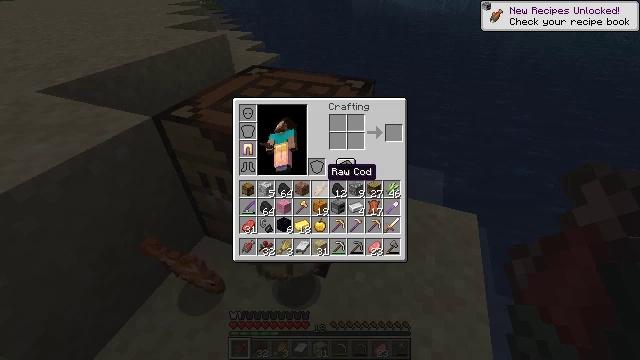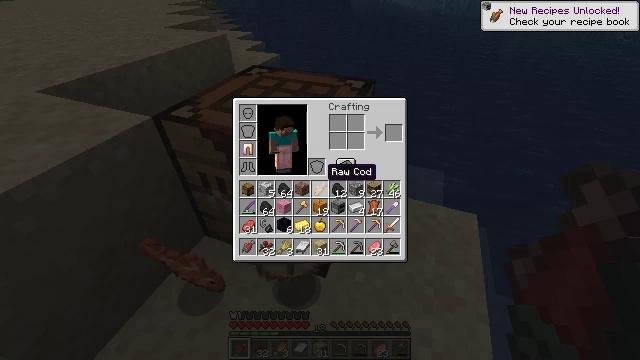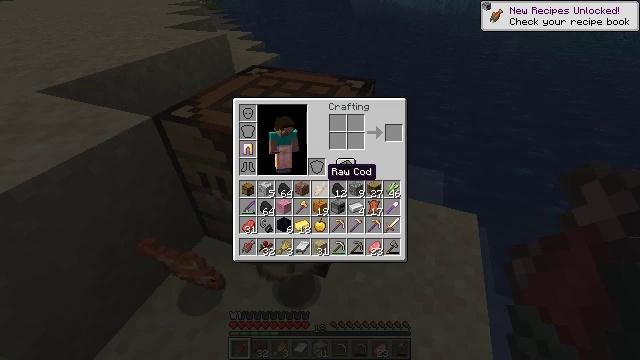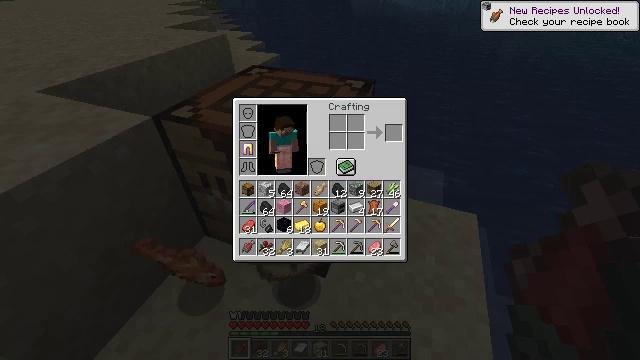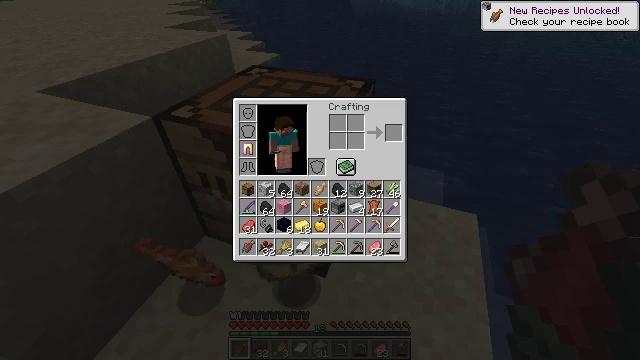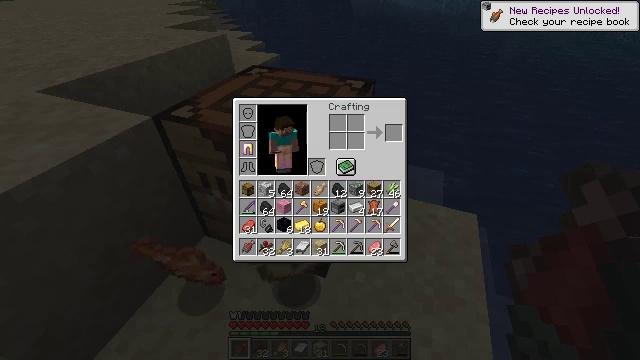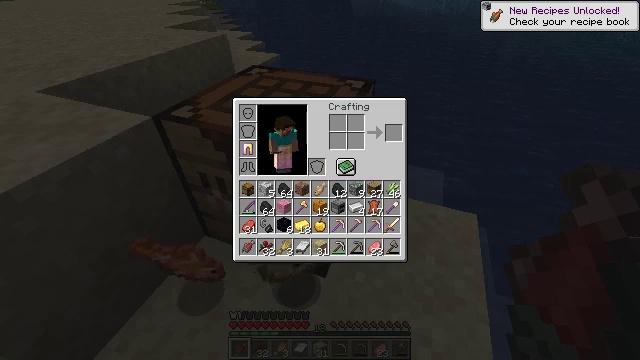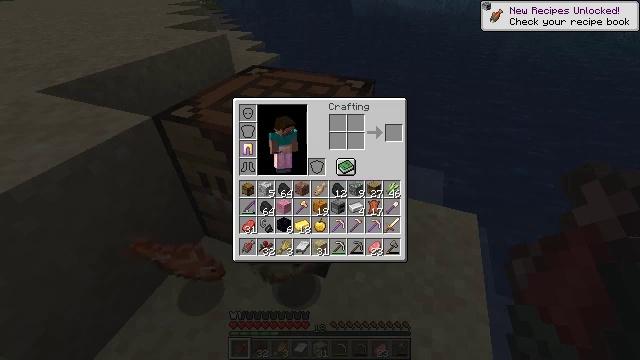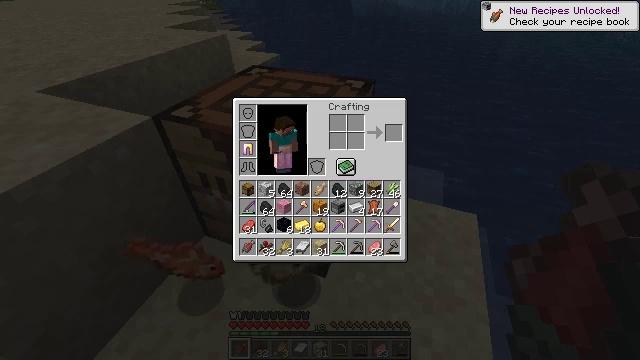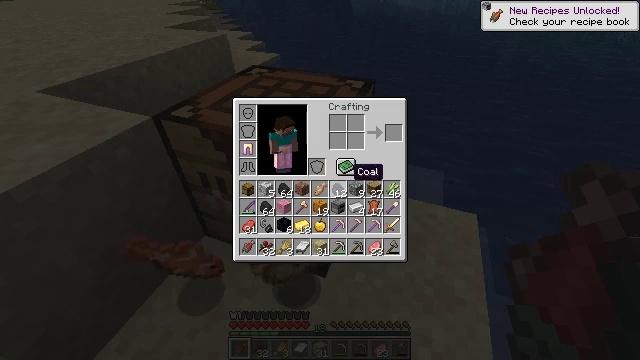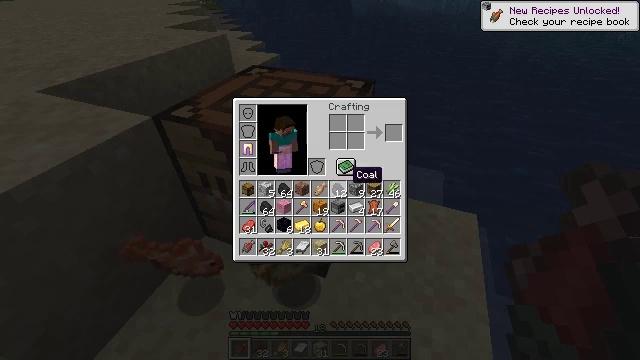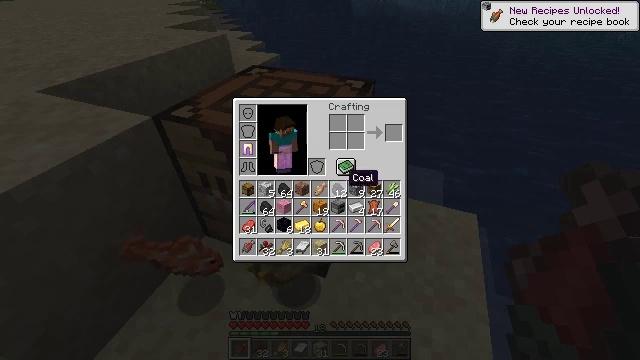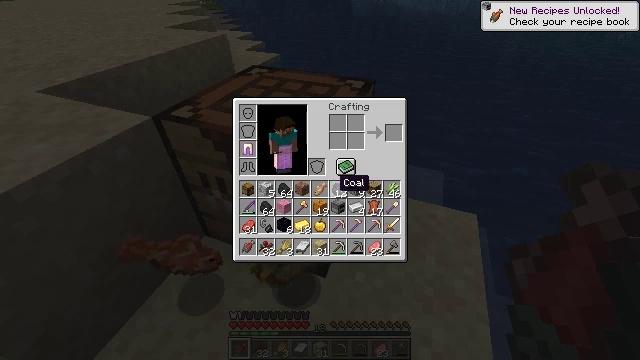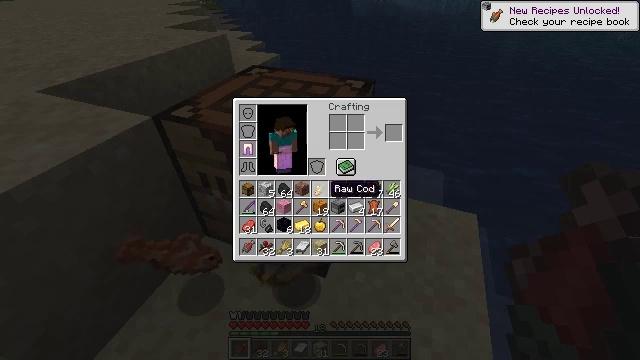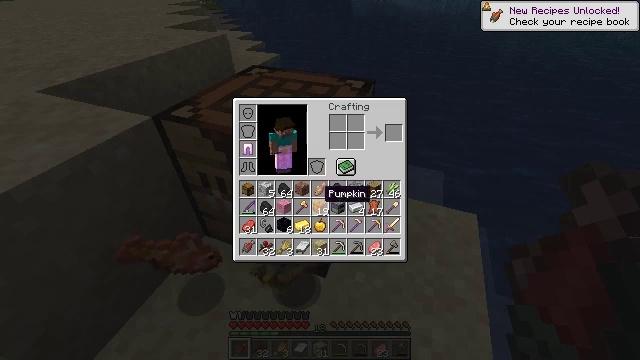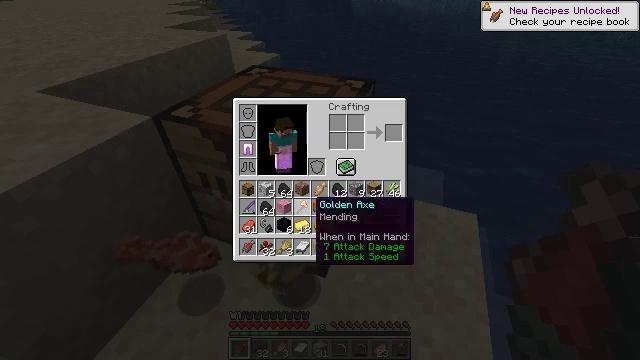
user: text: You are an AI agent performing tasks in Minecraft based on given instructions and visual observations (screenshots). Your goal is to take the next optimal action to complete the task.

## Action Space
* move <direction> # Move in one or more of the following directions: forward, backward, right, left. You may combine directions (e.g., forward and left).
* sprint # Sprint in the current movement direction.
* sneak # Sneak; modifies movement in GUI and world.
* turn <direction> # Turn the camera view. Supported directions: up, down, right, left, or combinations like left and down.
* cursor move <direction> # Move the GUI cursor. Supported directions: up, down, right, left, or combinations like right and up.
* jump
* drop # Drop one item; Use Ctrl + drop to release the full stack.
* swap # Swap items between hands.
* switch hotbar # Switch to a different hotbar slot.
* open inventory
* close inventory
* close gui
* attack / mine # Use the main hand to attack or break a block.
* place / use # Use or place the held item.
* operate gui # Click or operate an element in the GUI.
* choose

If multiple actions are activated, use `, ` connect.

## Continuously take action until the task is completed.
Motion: motion action
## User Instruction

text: Drop a tropical fish.
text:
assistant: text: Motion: open inventory
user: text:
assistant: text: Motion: open inventory
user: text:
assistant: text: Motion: no_op
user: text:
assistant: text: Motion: no_op
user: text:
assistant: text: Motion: cursor move right
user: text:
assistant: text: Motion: cursor move right
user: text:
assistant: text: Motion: no_op
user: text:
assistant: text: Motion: no_op
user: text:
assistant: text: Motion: no_op
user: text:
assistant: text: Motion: no_op
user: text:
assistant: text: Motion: no_op
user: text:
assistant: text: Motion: cursor move left
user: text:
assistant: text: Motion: cursor move left
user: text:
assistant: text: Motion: no_op
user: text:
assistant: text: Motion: cursor move left and down
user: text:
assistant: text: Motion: cursor move down
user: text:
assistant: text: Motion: cursor move left and down
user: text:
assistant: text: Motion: cursor move down
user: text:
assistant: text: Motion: no_op
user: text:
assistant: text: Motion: no_op
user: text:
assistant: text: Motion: no_op
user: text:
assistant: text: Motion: no_op
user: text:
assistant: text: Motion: no_op
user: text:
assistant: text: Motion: no_op
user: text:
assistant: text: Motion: operate gui
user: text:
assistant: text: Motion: operate gui
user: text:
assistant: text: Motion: no_op
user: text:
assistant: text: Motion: no_op
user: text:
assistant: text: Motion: cursor move right and up
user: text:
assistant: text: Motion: cursor move right and up